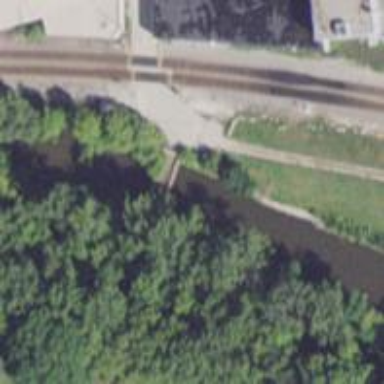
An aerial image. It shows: Service road on bridge.